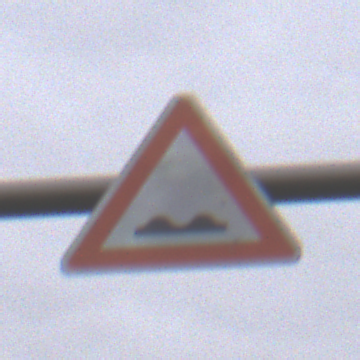
Verkehrszeichen: UnebeneFahrbahn
Umgebung: Outdoor, Suburban
Tageszeit: Midday
Wetter: Overcast
Licht: Natural
Jahreszeit: NotSpecified
Kontrast: LowContrast